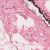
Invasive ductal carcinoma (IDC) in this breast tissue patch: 0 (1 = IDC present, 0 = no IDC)